Brain MRI, t1w sequence, axial 2D slice.
Patient: age 37, sex M, weight 90 kg, height 1.9 m
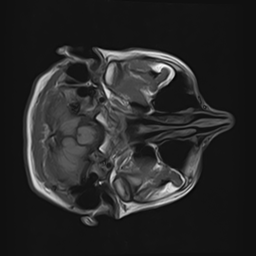